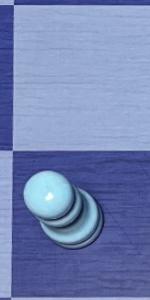
Label: Pawn_White